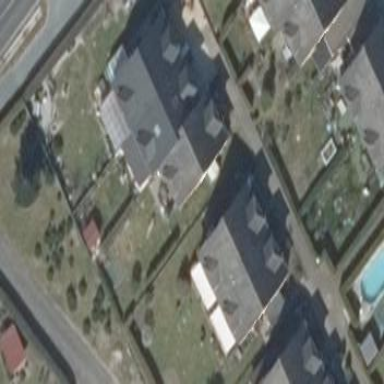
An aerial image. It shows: Terrace building.